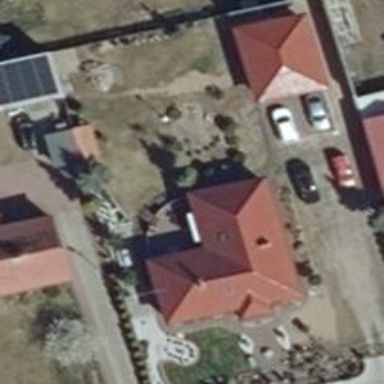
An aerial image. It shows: Residential building.